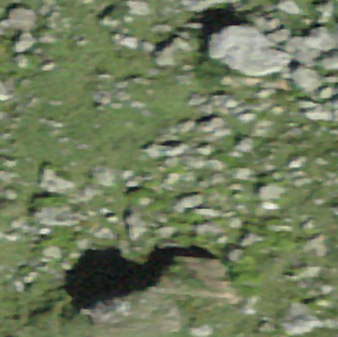
Label: bouldering_area